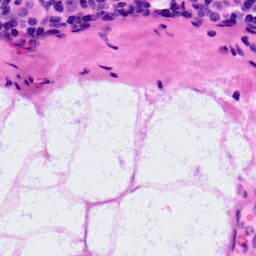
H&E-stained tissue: LymphNode